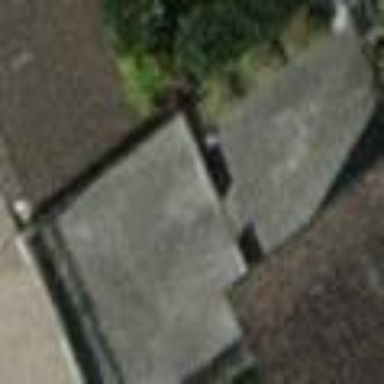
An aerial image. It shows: Garage.